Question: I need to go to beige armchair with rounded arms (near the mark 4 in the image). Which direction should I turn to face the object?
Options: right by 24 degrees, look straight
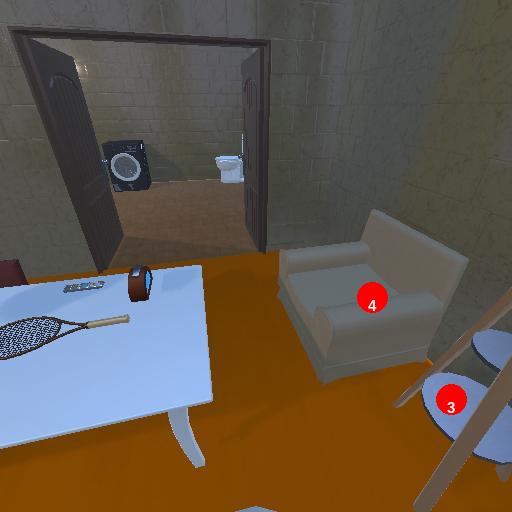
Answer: right by 24 degrees